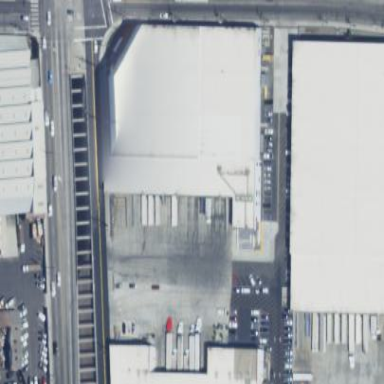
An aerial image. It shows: Factory building.